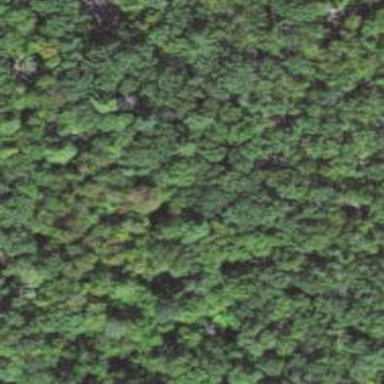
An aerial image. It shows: Mixed leaf woodland.